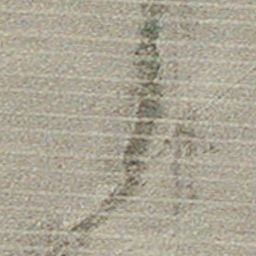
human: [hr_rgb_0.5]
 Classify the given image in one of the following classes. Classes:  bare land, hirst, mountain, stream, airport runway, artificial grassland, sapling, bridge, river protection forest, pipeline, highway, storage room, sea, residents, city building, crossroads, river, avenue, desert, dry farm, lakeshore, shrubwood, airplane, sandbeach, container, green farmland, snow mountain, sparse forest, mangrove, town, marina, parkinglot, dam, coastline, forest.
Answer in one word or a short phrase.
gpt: dry farm